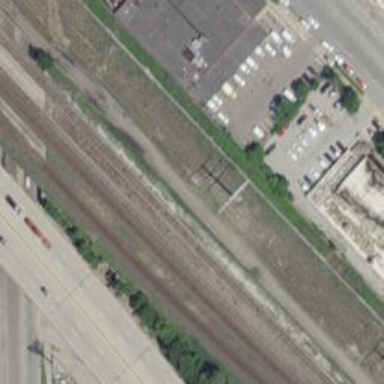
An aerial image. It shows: Railway siding for service.